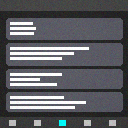
Screen state: on